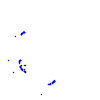
Particle: kaon